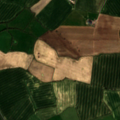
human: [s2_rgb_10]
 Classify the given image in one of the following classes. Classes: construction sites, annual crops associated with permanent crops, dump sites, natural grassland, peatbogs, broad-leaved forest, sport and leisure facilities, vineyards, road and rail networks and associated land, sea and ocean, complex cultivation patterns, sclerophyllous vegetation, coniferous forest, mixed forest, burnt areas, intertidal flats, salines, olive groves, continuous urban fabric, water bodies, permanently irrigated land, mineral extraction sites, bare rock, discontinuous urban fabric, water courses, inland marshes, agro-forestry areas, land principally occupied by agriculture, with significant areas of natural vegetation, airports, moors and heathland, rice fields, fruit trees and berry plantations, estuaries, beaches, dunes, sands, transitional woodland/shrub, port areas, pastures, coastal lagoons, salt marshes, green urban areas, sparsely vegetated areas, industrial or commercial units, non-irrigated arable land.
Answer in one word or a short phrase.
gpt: non-irrigated arable land, pastures